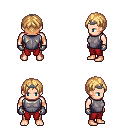
a pixel art fantasy rpg character, male body template, human, light skin, steel chest armor, red pants, light blonde parted hairstyle, iron tiara, metal gloves, four views (front, back, left, right), 2x2 character sprite sheet, small pixel art, hard edges, no anti-aliasing